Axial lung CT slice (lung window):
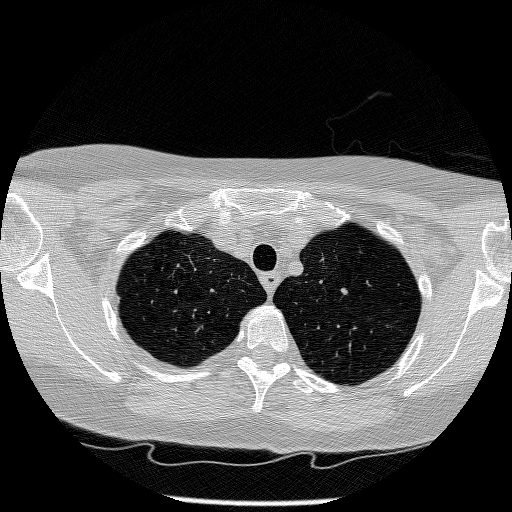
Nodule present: no